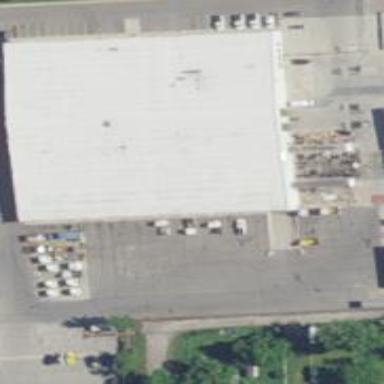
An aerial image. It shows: Warehouse building.